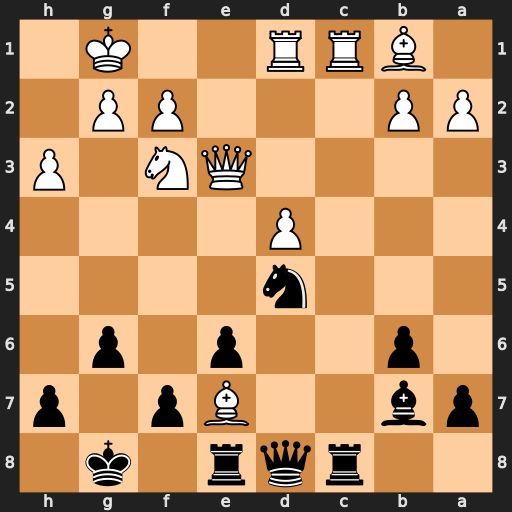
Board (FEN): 2rqr1k1/pb2Bp1p/1p2p1p1/3n4/3P4/4QN1P/PP3PP1/1BRR2K1
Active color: b
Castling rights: -
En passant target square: -
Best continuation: Nxe3 Bxd8 Nxd1 Rxc8 Bxc8